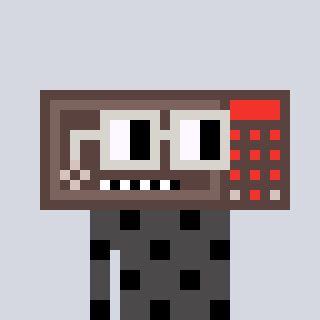
a pixel art character with square light gray glasses, a wallsafe-shaped head and a grayscale-colored body on a cool background